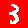
Digit: 3